Question: I am using
'''
METEOR@1.4.4.2
WebStorm@2017.1.1
Chrome@58.0.3029.110 (64-bit)
macOS Sierra 10.12.5
ecmascript@0.7.3
ecmascript-runtime@0.3.15
'''
Recently, the debugger started to stop at wrong lines but only visually, mostly it is like 8-14 lines behind the actual breakpoint.
e.g.

*the orange bar indicates the breakpoint in google chrome
console output:
<URL>
Also, as you can see, some lines are darkened, which means that I can not set a breakpoint there from the browser.
The behavior is the same within the WebStorm internal debugger. So I think it is not Chrome's fault. It looks like the source mapping is broken. I do not know if it is WebStorm, or Meteor that is the cause. Under this conditions it is very hard to debug...
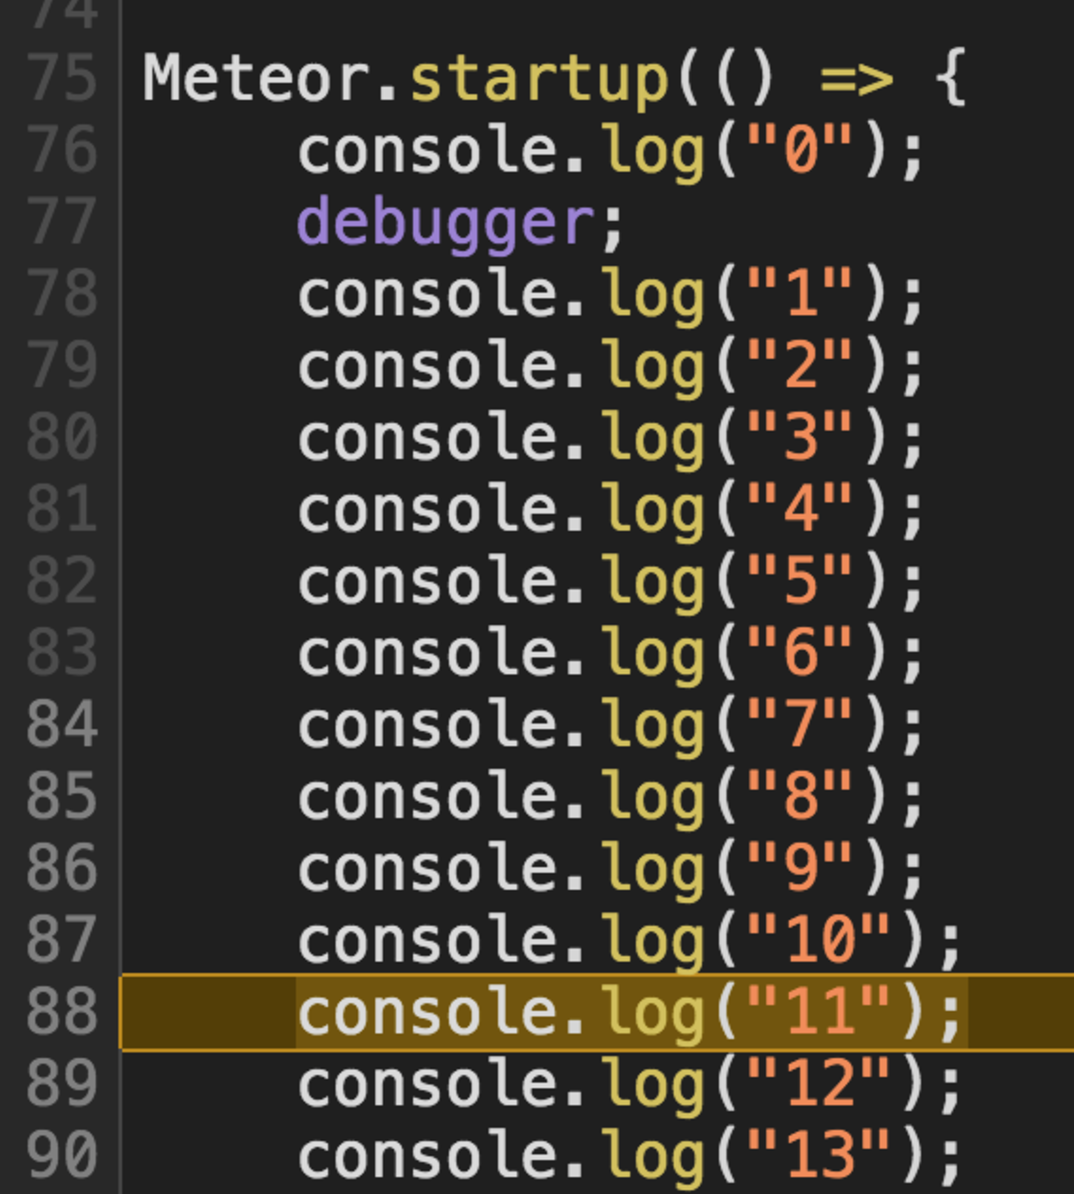
Answer: It is difficult to say for sure, but it seems that the issue that you are experiencing is related to a bug that causes Meteor to generate incorrect source maps.
# source maps
This is not your browser's "fault". It simply displays the code and the position that is delivered to it by the source maps in your project.
The 'app.js' file and the source map ('app.js.map') are generated by the Meteor build process and are served from the '.meteor/local/build/programs/web.browser/app' directory.
The '.map' file is responsible of telling the browser how to display the original source, and which segments in the generated 'app.js' file are mapped to which segments in the original source code.
A great explanation about the technical aspects of source maps can be found <URL>.
You can visualize your source maps online and see what maps where using <URL> (choose and drag/drop both '.js' and '.map' files.
# the suspected bug
As a part of the build process, Meteor uses the <URL> Meteor package. At some point, a bug caused invalid maps to be produced after babel transformations.
The bug is currently <URL> and the Meteor folks seem to be closing in on the cause.
# what can you do?
At the moment, there is no quick and easy fix.
You can either:
- - <URL>-
The last option is what <URL> in order to begin pinpointing the bug via a 'git bisect'.
You can refer to the <URL> for detailed information regarding the method of running the meteor tool from checkout, but the gist of the things is as follows:
First, make sure that your code, including the '.meteor/versions' and '.meteor/packages' are checked out into source control, as you will likely need to mess them up temporarily and will want to restore them once the bug is fixed.
1. git clone --recursive https://github.com/meteor/meteor.git to a directory of your choosing (e.g, /home/yourname/src/remote.
2. cd meteor.
3. git checkout 25a89b5 to get the last known good commit.
4. git submodule update --init --recursive to make sure everything is still golden after the checkout.
5. ./meteor --help to have the checked out version start
6. In your project, remove the version info from the .meteor/packages file, as they will likely be incompatible with the ones offered by your checkout.
7. In your project dir, run /home/yourname/src/remote/meteor/meteor run.
This will run the checked out Meteor version. You may need to do a 'meteor reset' (warning: this clears the local mongo database) or at least clean some of '.meteor/local', (e.g, the source maps) for this to work, but this may be unnecessary.
This is quite a lot of effort for a bug which I assume will be resolved in the near future, but I decided to include this info partly in order to be used as documentation for future sourcemap-related issues.